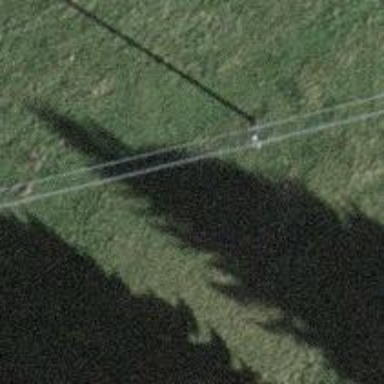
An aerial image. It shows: Power pole.